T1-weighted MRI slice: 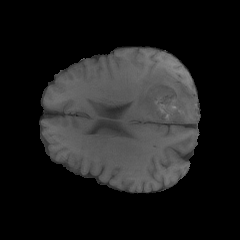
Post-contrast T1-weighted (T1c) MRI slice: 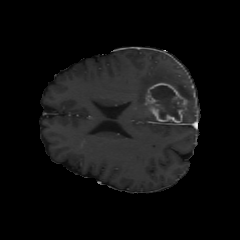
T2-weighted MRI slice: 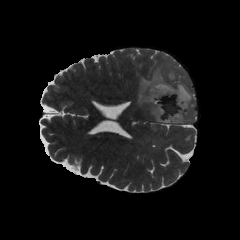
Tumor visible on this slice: yes